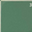
Piece: xx